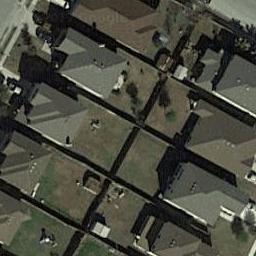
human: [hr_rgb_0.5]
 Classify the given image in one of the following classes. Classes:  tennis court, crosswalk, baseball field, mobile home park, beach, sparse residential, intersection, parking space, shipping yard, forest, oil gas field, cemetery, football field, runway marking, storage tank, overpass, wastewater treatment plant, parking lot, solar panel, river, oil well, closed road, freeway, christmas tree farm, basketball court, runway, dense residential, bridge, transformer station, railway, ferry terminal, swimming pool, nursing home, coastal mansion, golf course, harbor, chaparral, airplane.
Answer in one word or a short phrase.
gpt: dense residential